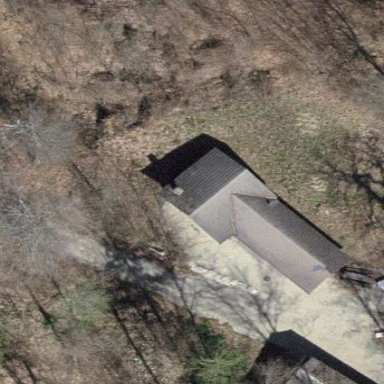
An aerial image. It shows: Cabin shelter designed as picnic shelter.